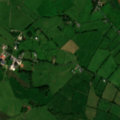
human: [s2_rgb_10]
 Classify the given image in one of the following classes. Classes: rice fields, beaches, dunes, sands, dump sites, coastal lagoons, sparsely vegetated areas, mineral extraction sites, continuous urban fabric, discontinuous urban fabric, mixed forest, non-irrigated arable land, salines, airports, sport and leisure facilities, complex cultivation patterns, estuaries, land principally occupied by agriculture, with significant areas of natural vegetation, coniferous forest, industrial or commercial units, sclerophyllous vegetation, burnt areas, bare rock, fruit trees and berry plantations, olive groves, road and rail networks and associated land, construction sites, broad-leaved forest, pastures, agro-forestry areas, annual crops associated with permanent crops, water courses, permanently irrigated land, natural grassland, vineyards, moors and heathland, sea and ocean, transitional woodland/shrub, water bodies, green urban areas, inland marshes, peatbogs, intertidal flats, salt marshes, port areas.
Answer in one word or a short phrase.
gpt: pastures